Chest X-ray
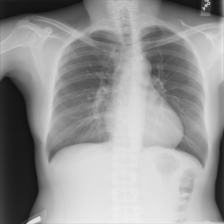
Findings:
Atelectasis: negative
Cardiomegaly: negative
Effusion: negative
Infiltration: negative
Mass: negative
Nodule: negative
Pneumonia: negative
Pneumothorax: negative
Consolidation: negative
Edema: negative
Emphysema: negative
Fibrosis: negative
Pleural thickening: negative
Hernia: negative